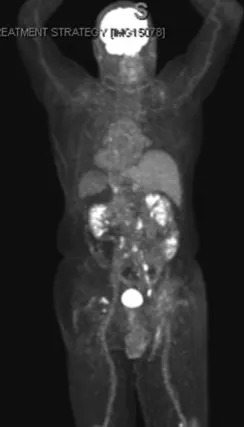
PET-imaging demonstrating metastatic dissemination of Merkel cell carcinoma. (A) whole body positronic imaging showing bilateral pelvic and retroperitoneal SUV avidity consistent with metastatic disease.
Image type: radiology (ct)